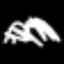
Label: squiggle